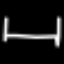
Label: bed